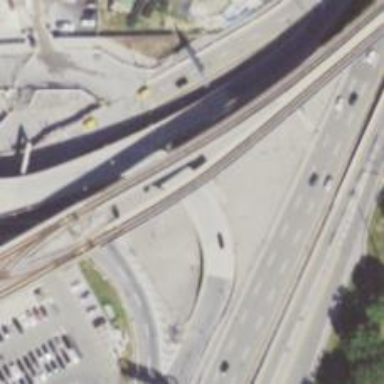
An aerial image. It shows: Asphalt road on bridge. The road is tertiary link.